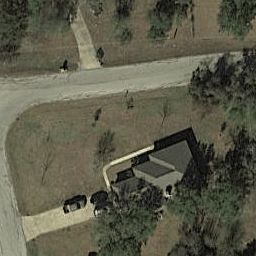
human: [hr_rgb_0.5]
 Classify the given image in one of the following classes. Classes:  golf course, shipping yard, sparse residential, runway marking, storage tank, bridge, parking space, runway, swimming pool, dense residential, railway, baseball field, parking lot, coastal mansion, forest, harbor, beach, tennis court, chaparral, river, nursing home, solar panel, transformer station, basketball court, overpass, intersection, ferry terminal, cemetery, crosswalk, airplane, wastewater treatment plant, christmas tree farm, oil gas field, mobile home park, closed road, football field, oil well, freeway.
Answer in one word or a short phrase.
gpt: sparse residential